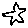
Label: star